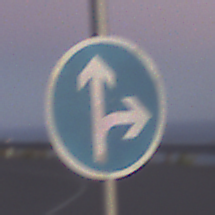
Verkehrszeichen: VorgeschriebeneFahrtrichtungGeradeausOderRechts
Umgebung: Outdoor, RoadRail
Tageszeit: Dawn
Wetter: Clear
Licht: Natural
Jahreszeit: NotSpecified
Kontrast: LowContrast